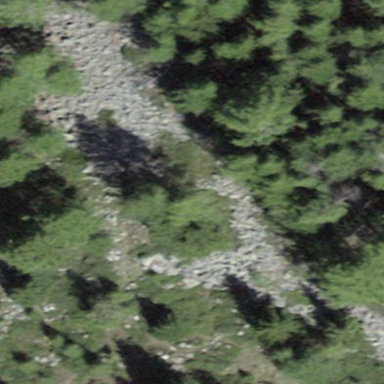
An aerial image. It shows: Natural scree.